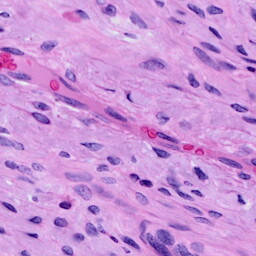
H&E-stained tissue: Cervix